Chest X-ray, PA view. Patient: 47 years old, sex M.
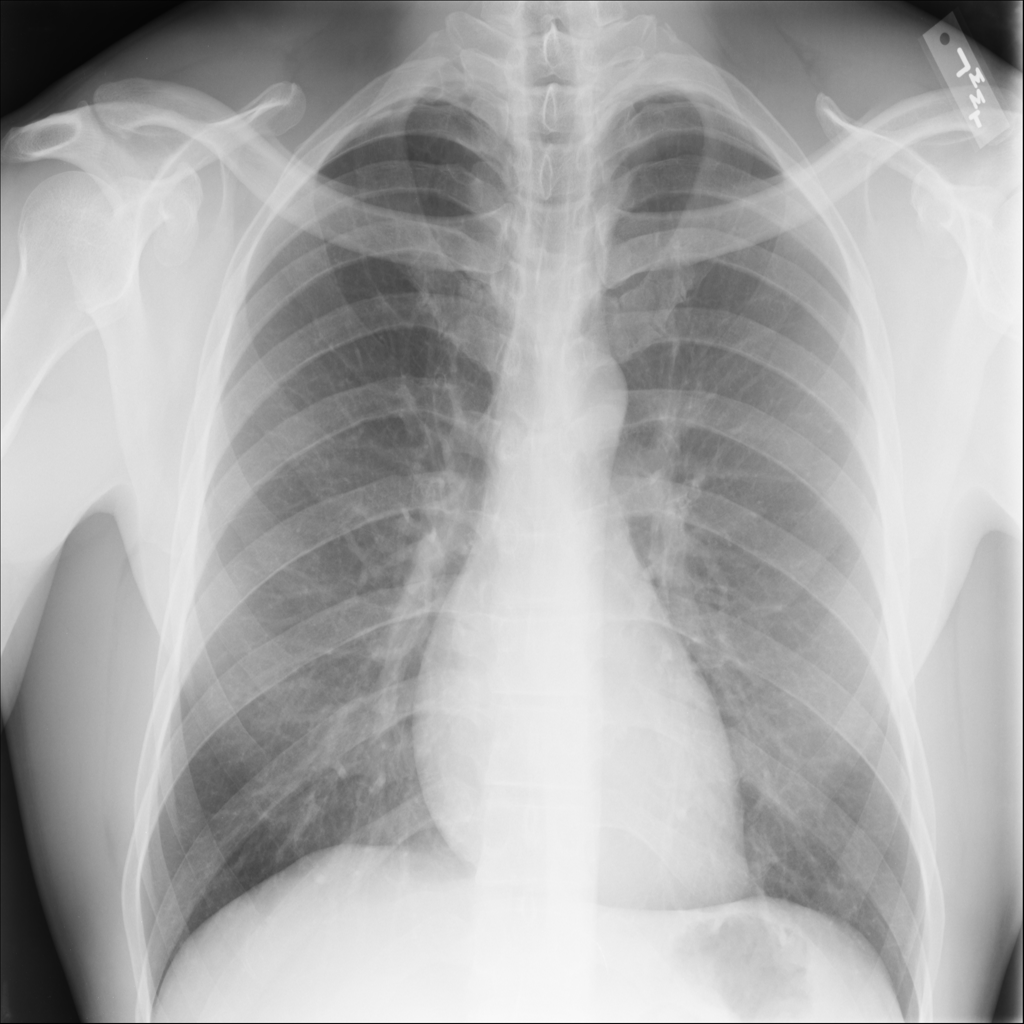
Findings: No Finding